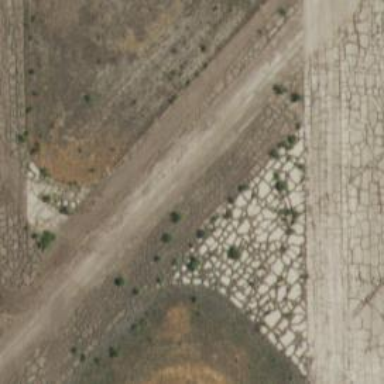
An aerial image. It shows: Runway surface made of asphalt at airport.